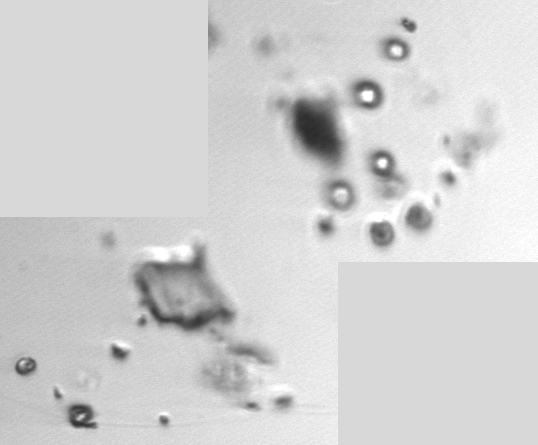
Label: Phaeocystis